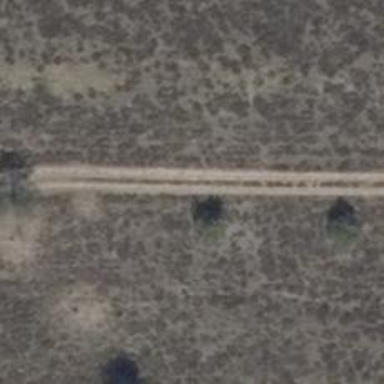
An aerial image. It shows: Dirt track road with grade 3 tracktype.